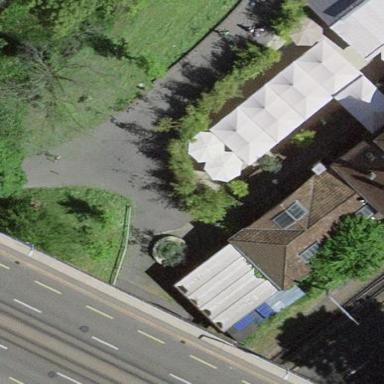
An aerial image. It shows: Outdoor seating area for leisure.